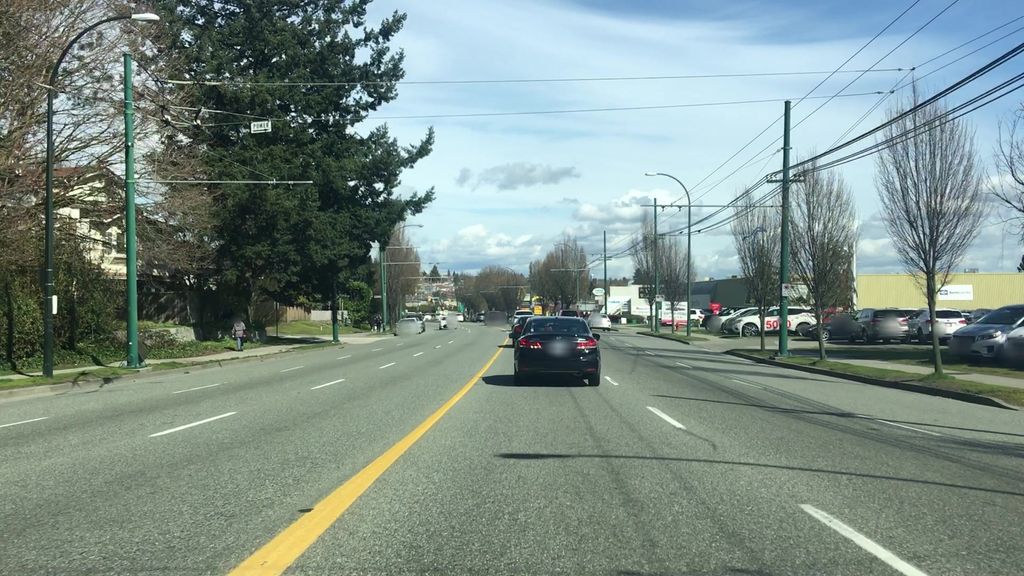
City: vancouver